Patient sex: M
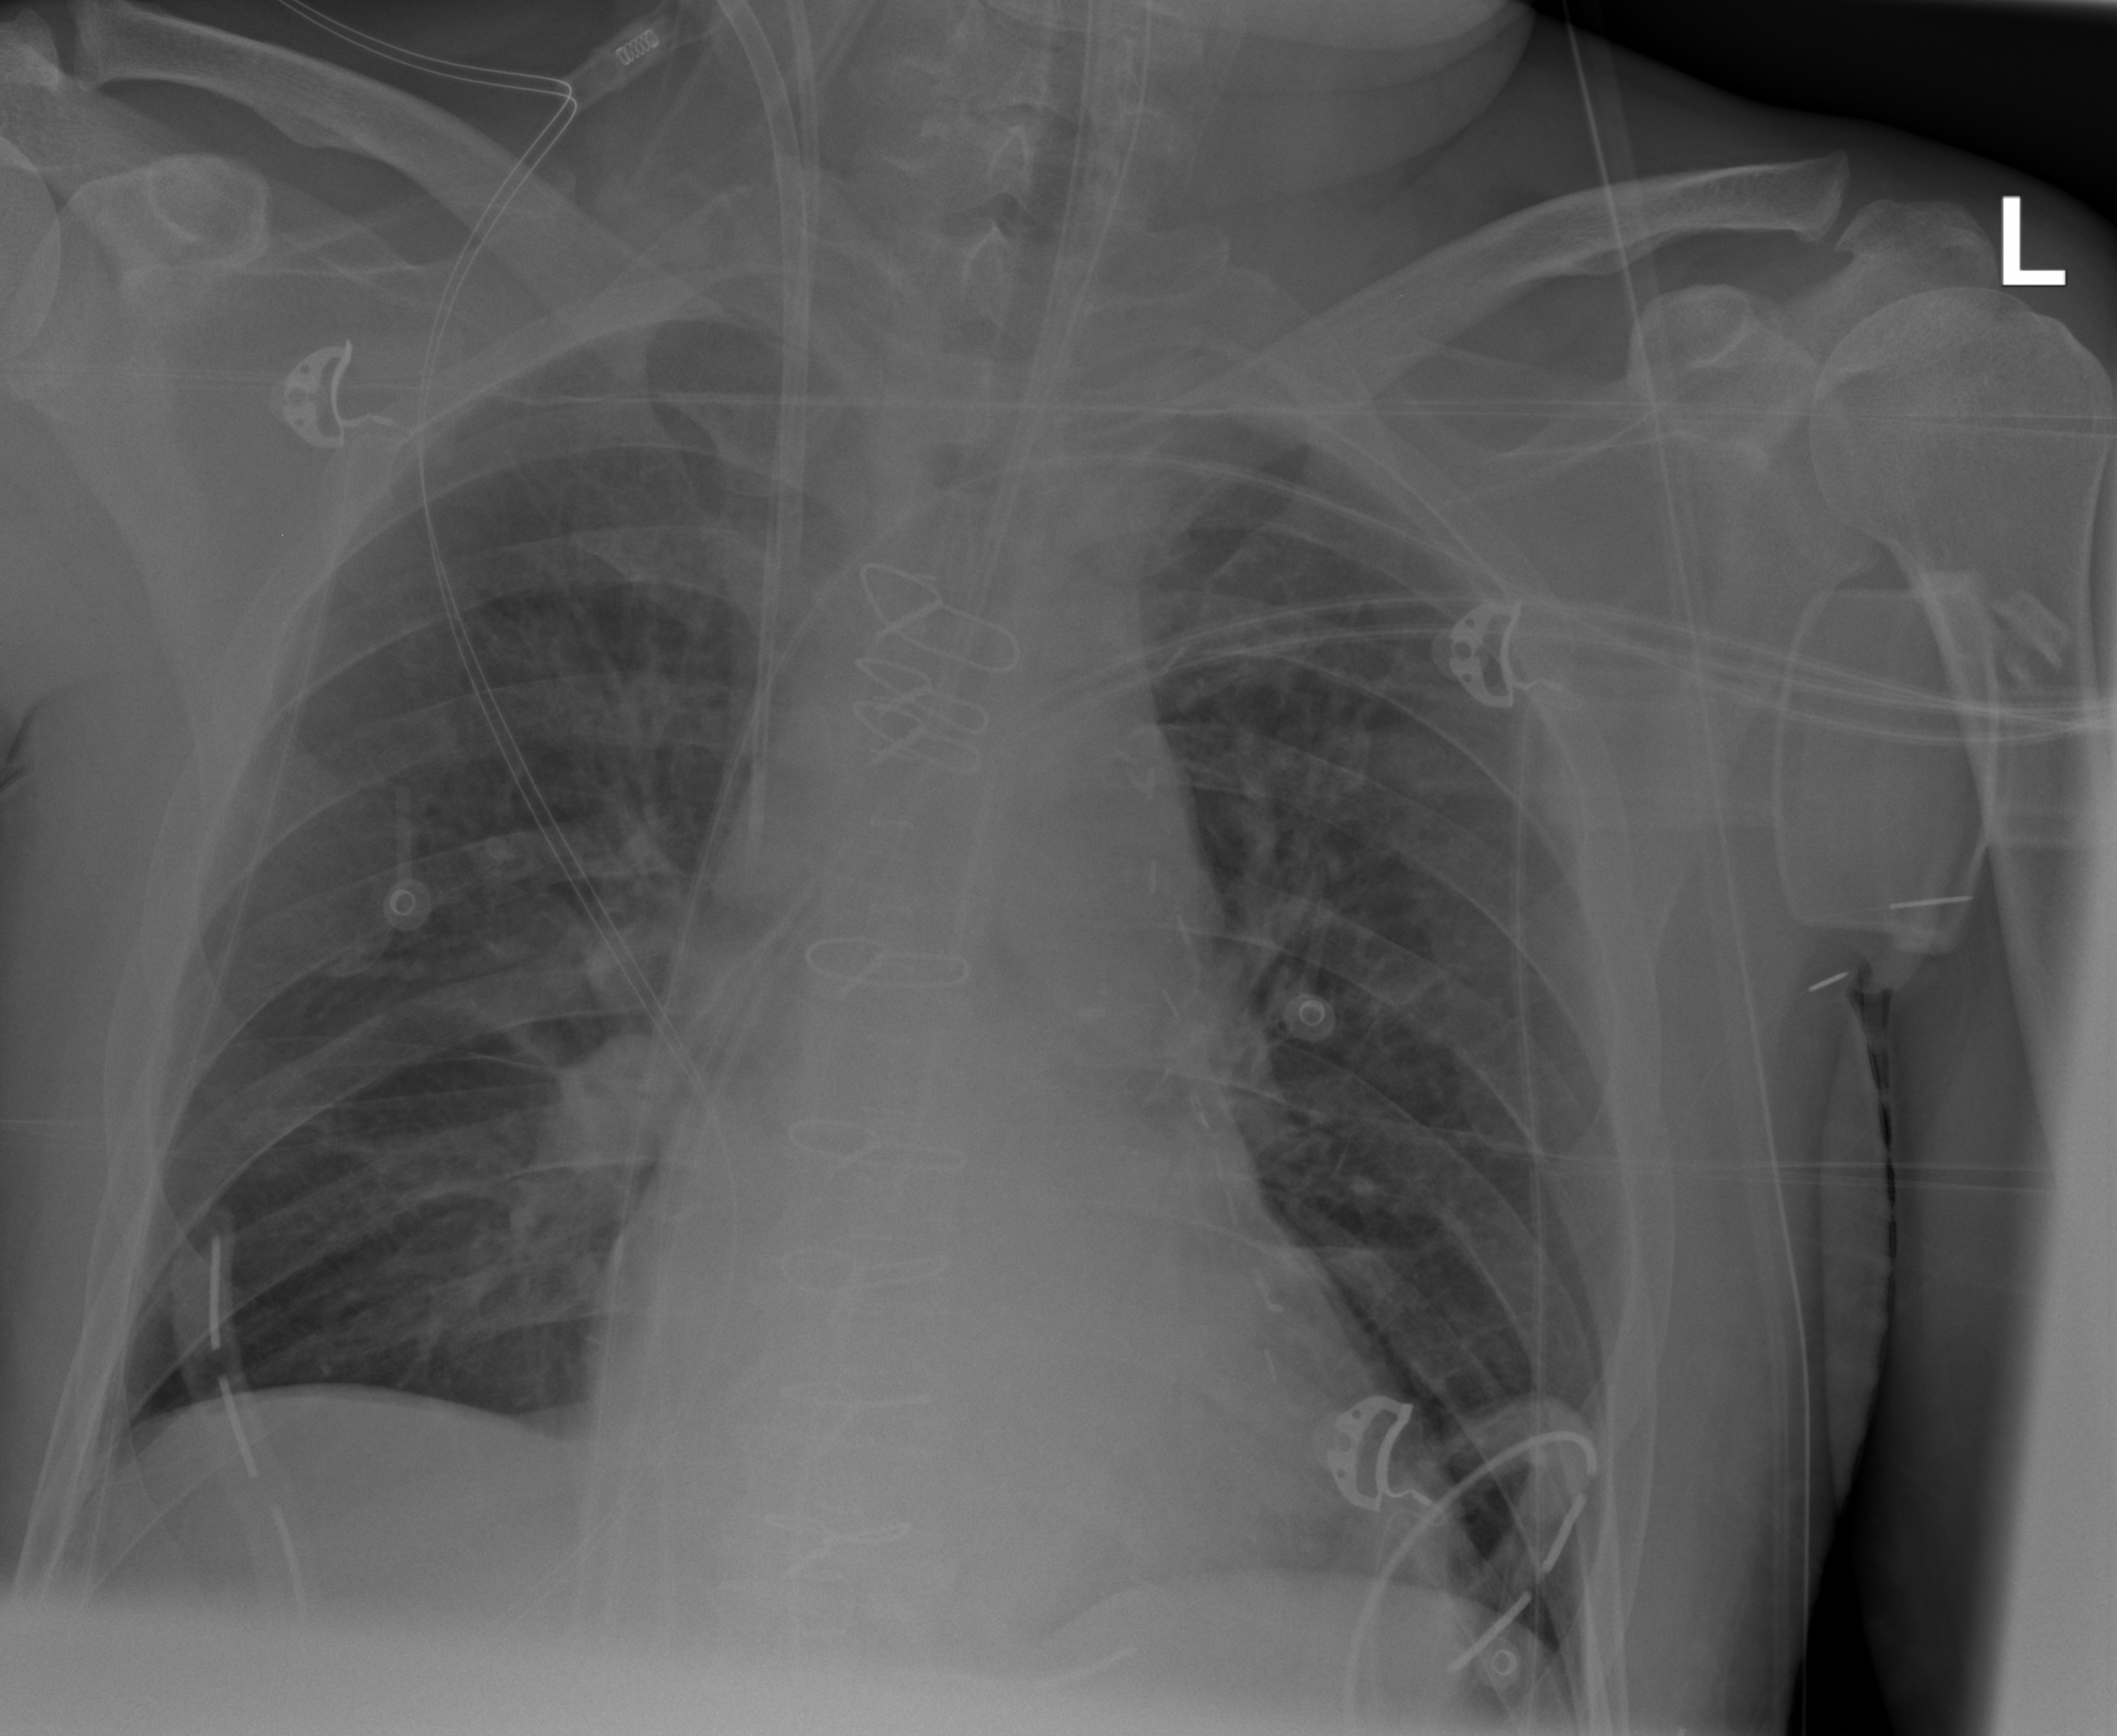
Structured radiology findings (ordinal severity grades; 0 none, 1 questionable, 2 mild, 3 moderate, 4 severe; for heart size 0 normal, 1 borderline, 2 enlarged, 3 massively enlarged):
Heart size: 0
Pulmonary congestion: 0
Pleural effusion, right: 0
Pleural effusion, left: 0
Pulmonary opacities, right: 0
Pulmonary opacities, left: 0
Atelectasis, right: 2
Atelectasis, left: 0